Question: Thanks to the path transitions tutorials (<URL> from Mike Bostock, I have cobbled together a working graph that updates using d3. However, when it goes from point to point the graph seems to misrepresent the values for those points. Below is a visual example. As you'll see the values go:
'0, -1, -4, -4, 4, -2, -2, 0 , -3'
But the graph doesn't convey that pattern. Instead it looks more like:
'0, -1, -4, 2, -2, -1, -3'

Here's a jsfiddle with my code that produces the above (but with different values): <URL>
Does anyone have an idea as to what could be happening? I have a feeling it deals with path transitions but I could be wrong.
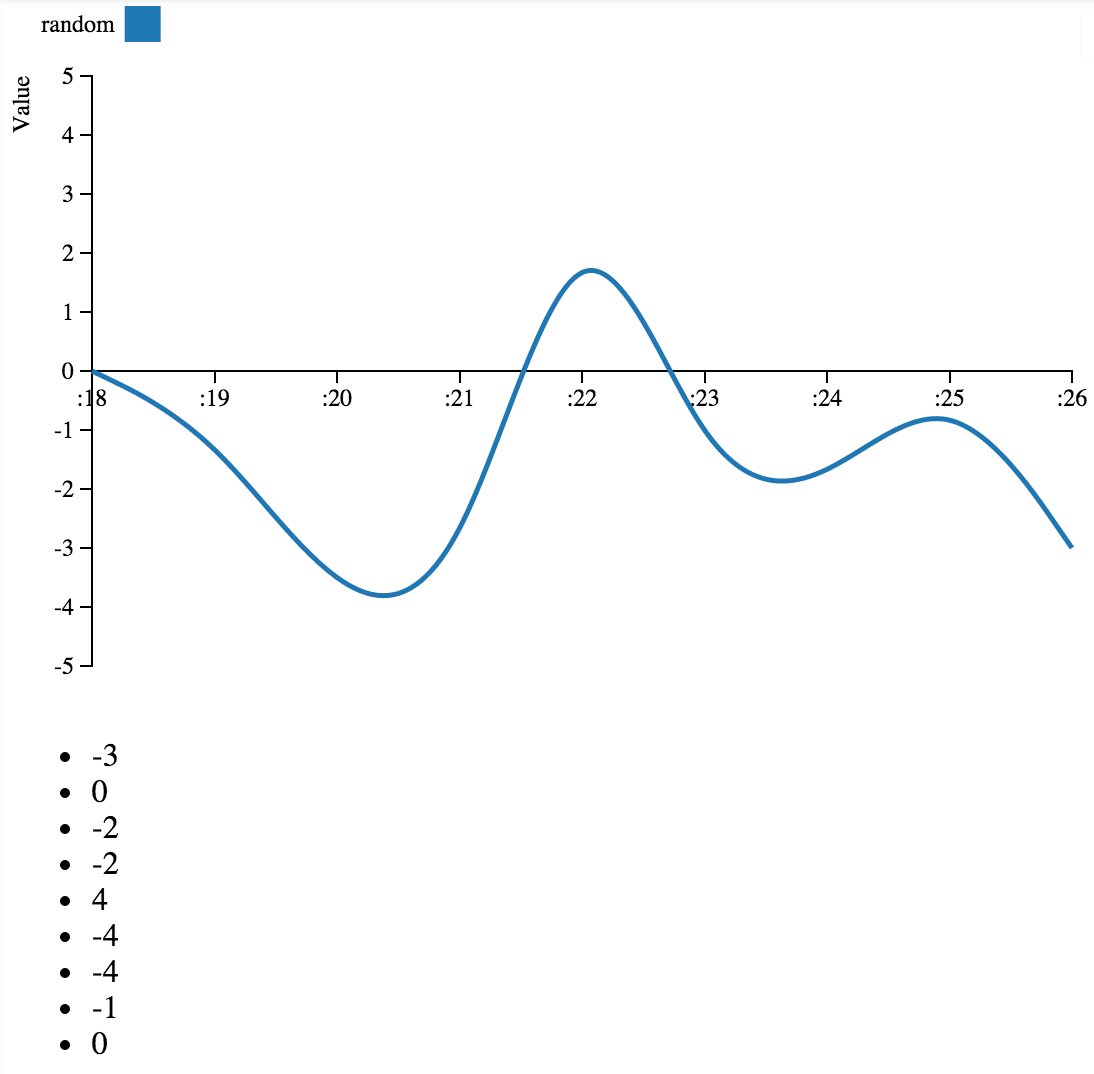
Answer: Your <URL> "basis" - this is a b-spline - it smooths and fits "around" your points.
Did you mean to use a "linear" <URL>?
'''
line = d3.svg.line().interpolate("linear").x((d) ->
x(new Date(formatDate(d.created_at)))
).y((d) ->
y(d.value)
)
'''